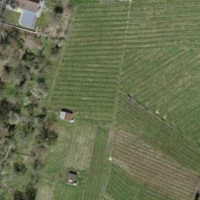
EUNIS habitat code: 55
Species observed at this site:
Rubus caesius